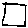
Label: square